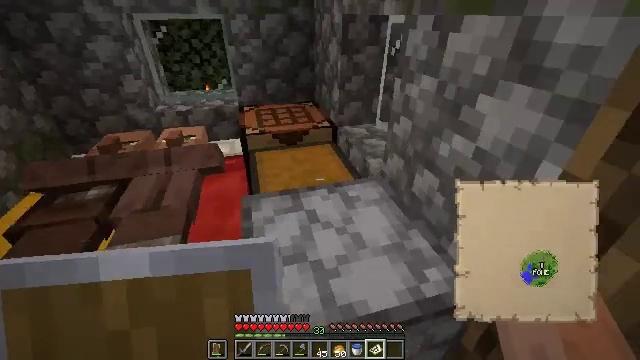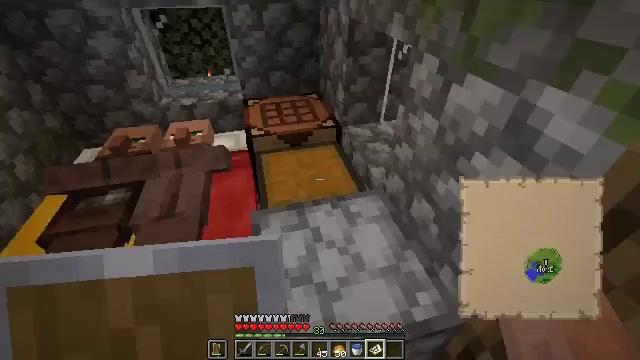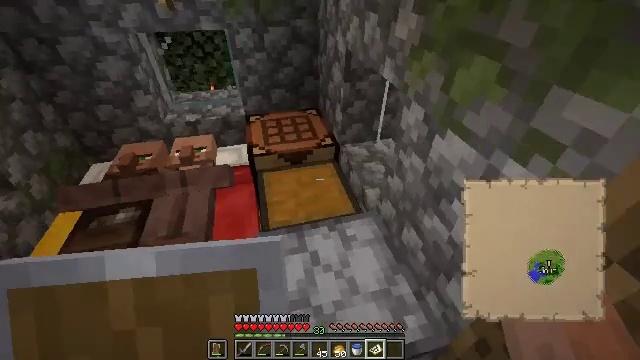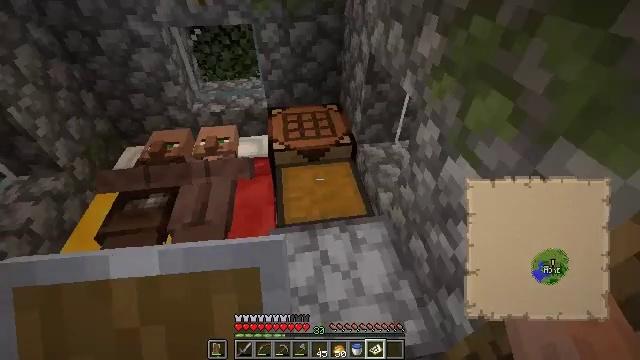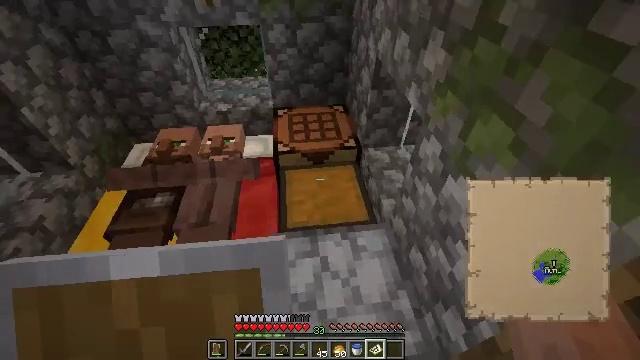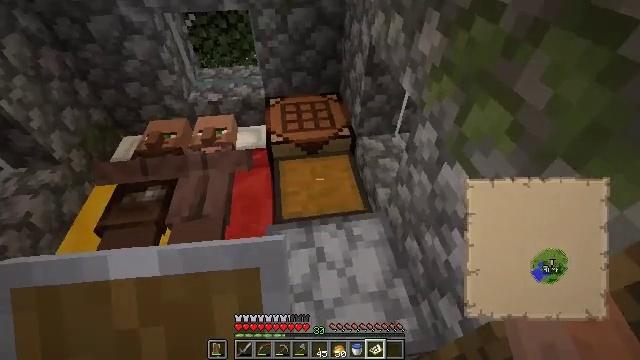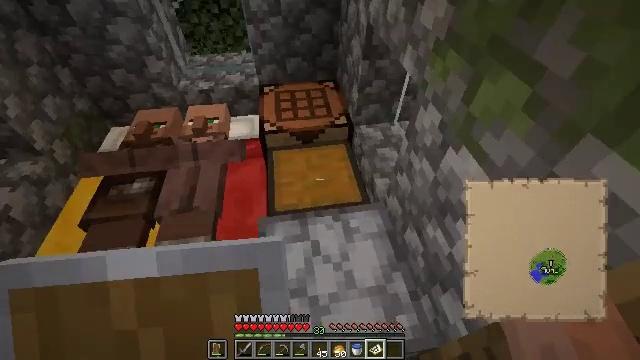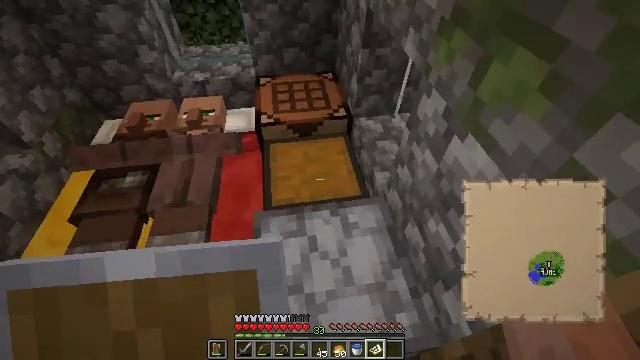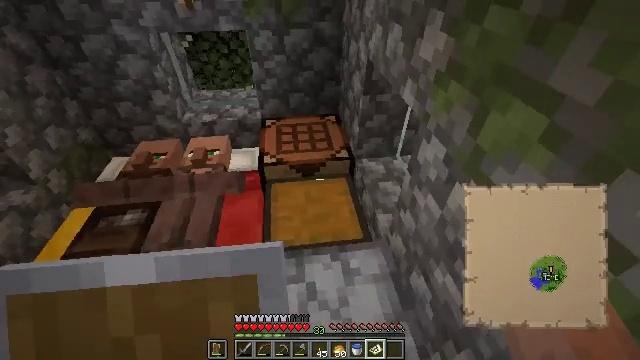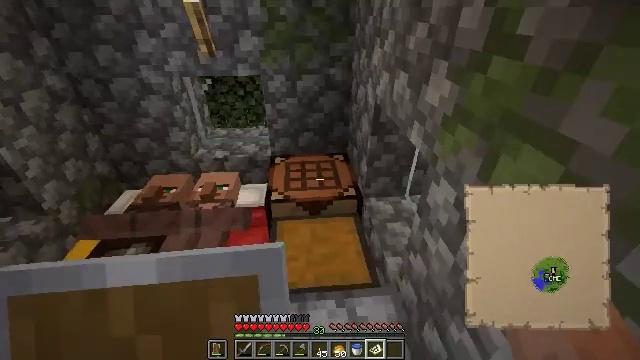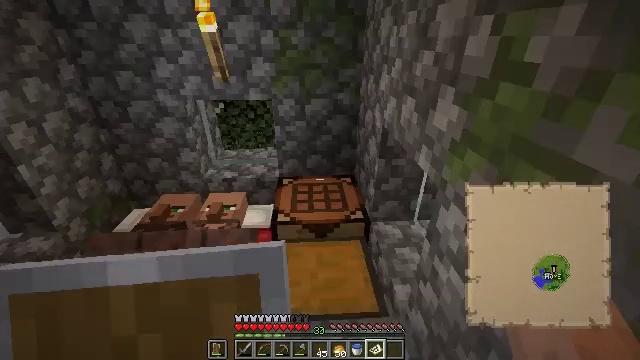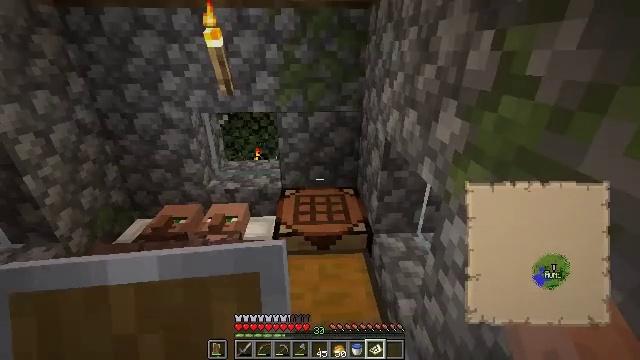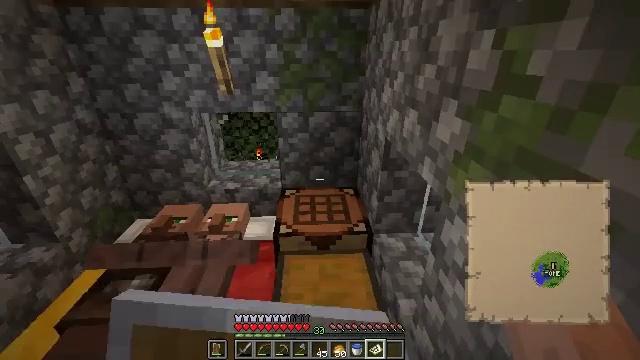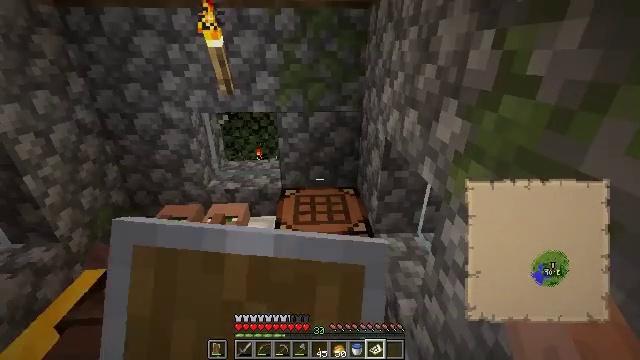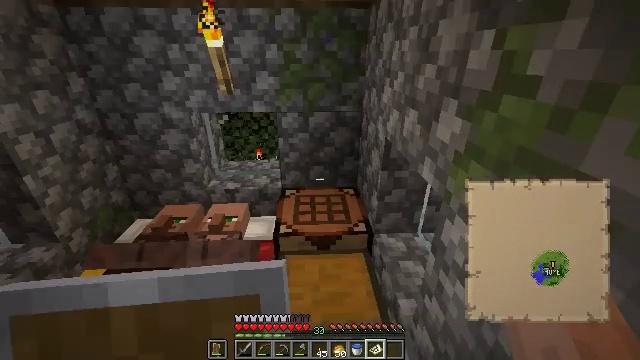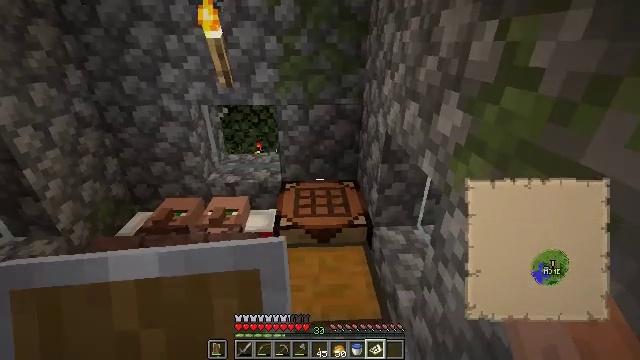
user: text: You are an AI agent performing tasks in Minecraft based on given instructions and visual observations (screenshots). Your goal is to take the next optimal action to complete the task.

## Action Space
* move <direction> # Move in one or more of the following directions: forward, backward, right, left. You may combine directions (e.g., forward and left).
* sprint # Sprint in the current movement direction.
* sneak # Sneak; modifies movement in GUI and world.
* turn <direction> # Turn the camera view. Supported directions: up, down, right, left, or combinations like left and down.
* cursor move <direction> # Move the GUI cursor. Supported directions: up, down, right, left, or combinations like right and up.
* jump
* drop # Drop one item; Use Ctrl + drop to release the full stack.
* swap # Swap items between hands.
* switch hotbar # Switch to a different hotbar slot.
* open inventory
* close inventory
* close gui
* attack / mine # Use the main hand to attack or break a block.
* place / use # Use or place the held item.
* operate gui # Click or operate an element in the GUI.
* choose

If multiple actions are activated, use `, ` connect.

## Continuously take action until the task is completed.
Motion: motion action
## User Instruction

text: Interact with the crafting table to make a beehive.
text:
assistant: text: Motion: move forward, turn down, jump
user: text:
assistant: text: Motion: move forward, jump
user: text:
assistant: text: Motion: move forward, turn left and down
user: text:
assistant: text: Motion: move forward, turn left and down
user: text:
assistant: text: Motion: turn right and down
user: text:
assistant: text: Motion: turn down
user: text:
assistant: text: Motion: no_op
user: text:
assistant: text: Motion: turn left and up
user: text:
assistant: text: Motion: turn left and up
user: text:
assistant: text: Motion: turn left and up
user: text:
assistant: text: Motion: turn up
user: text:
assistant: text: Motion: use / place
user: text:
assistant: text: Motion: use / place
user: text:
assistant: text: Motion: no_op
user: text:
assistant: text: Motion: turn down
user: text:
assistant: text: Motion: turn down
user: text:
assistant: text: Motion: use / place
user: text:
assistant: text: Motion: use / place
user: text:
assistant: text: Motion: no_op
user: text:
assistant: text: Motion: no_op
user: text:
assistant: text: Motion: turn right
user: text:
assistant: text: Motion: no_op
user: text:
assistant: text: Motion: turn left
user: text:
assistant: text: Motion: no_op
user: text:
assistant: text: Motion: no_op
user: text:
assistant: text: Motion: no_op
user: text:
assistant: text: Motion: turn left
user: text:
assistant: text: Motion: turn left
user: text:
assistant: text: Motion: turn left
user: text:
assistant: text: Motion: no_op